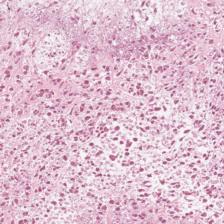
Label: Non-Viable-Tumor